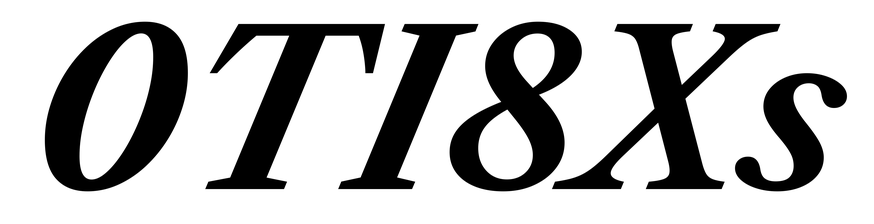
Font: LibreCaslonText-Italic_Bold_Italic